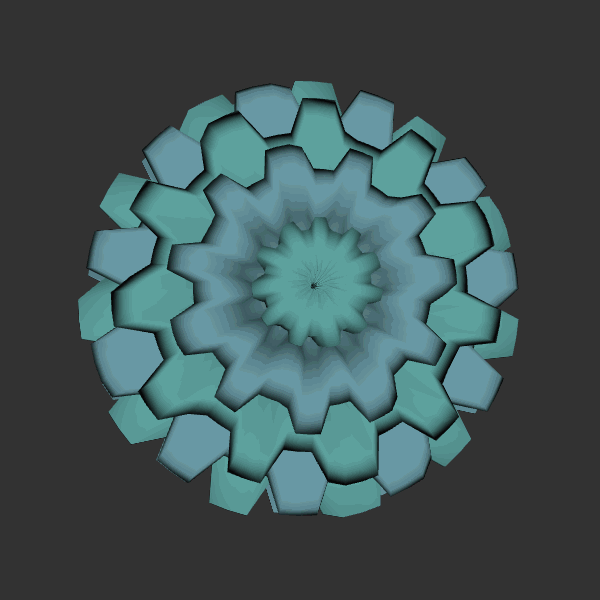
Background: dark